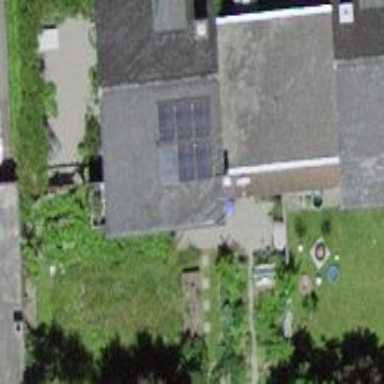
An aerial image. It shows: Semidetached house with gabled roof.